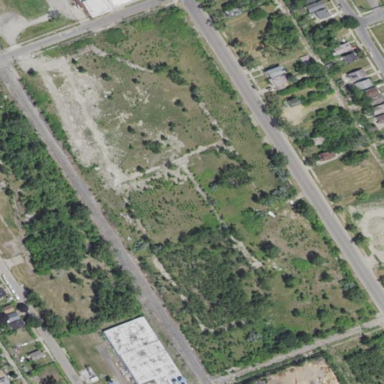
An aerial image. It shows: Brownfield site.